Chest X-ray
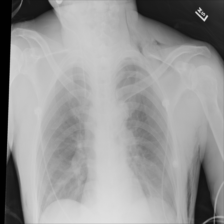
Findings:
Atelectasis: negative
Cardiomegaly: negative
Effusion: negative
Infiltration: negative
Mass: negative
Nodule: negative
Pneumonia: negative
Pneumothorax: negative
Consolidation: negative
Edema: negative
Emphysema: negative
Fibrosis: negative
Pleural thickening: negative
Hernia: negative